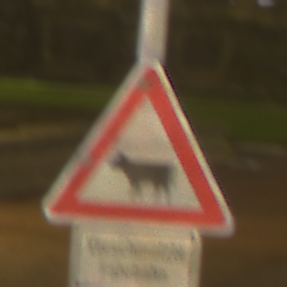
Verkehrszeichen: ViehtriebRechts
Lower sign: HinweiseAufGefahrenDurchVerbaleAngabe4
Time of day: Night
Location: Outdoor (Urban)
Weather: Overcast
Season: NotSpecified
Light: Artificial